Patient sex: F
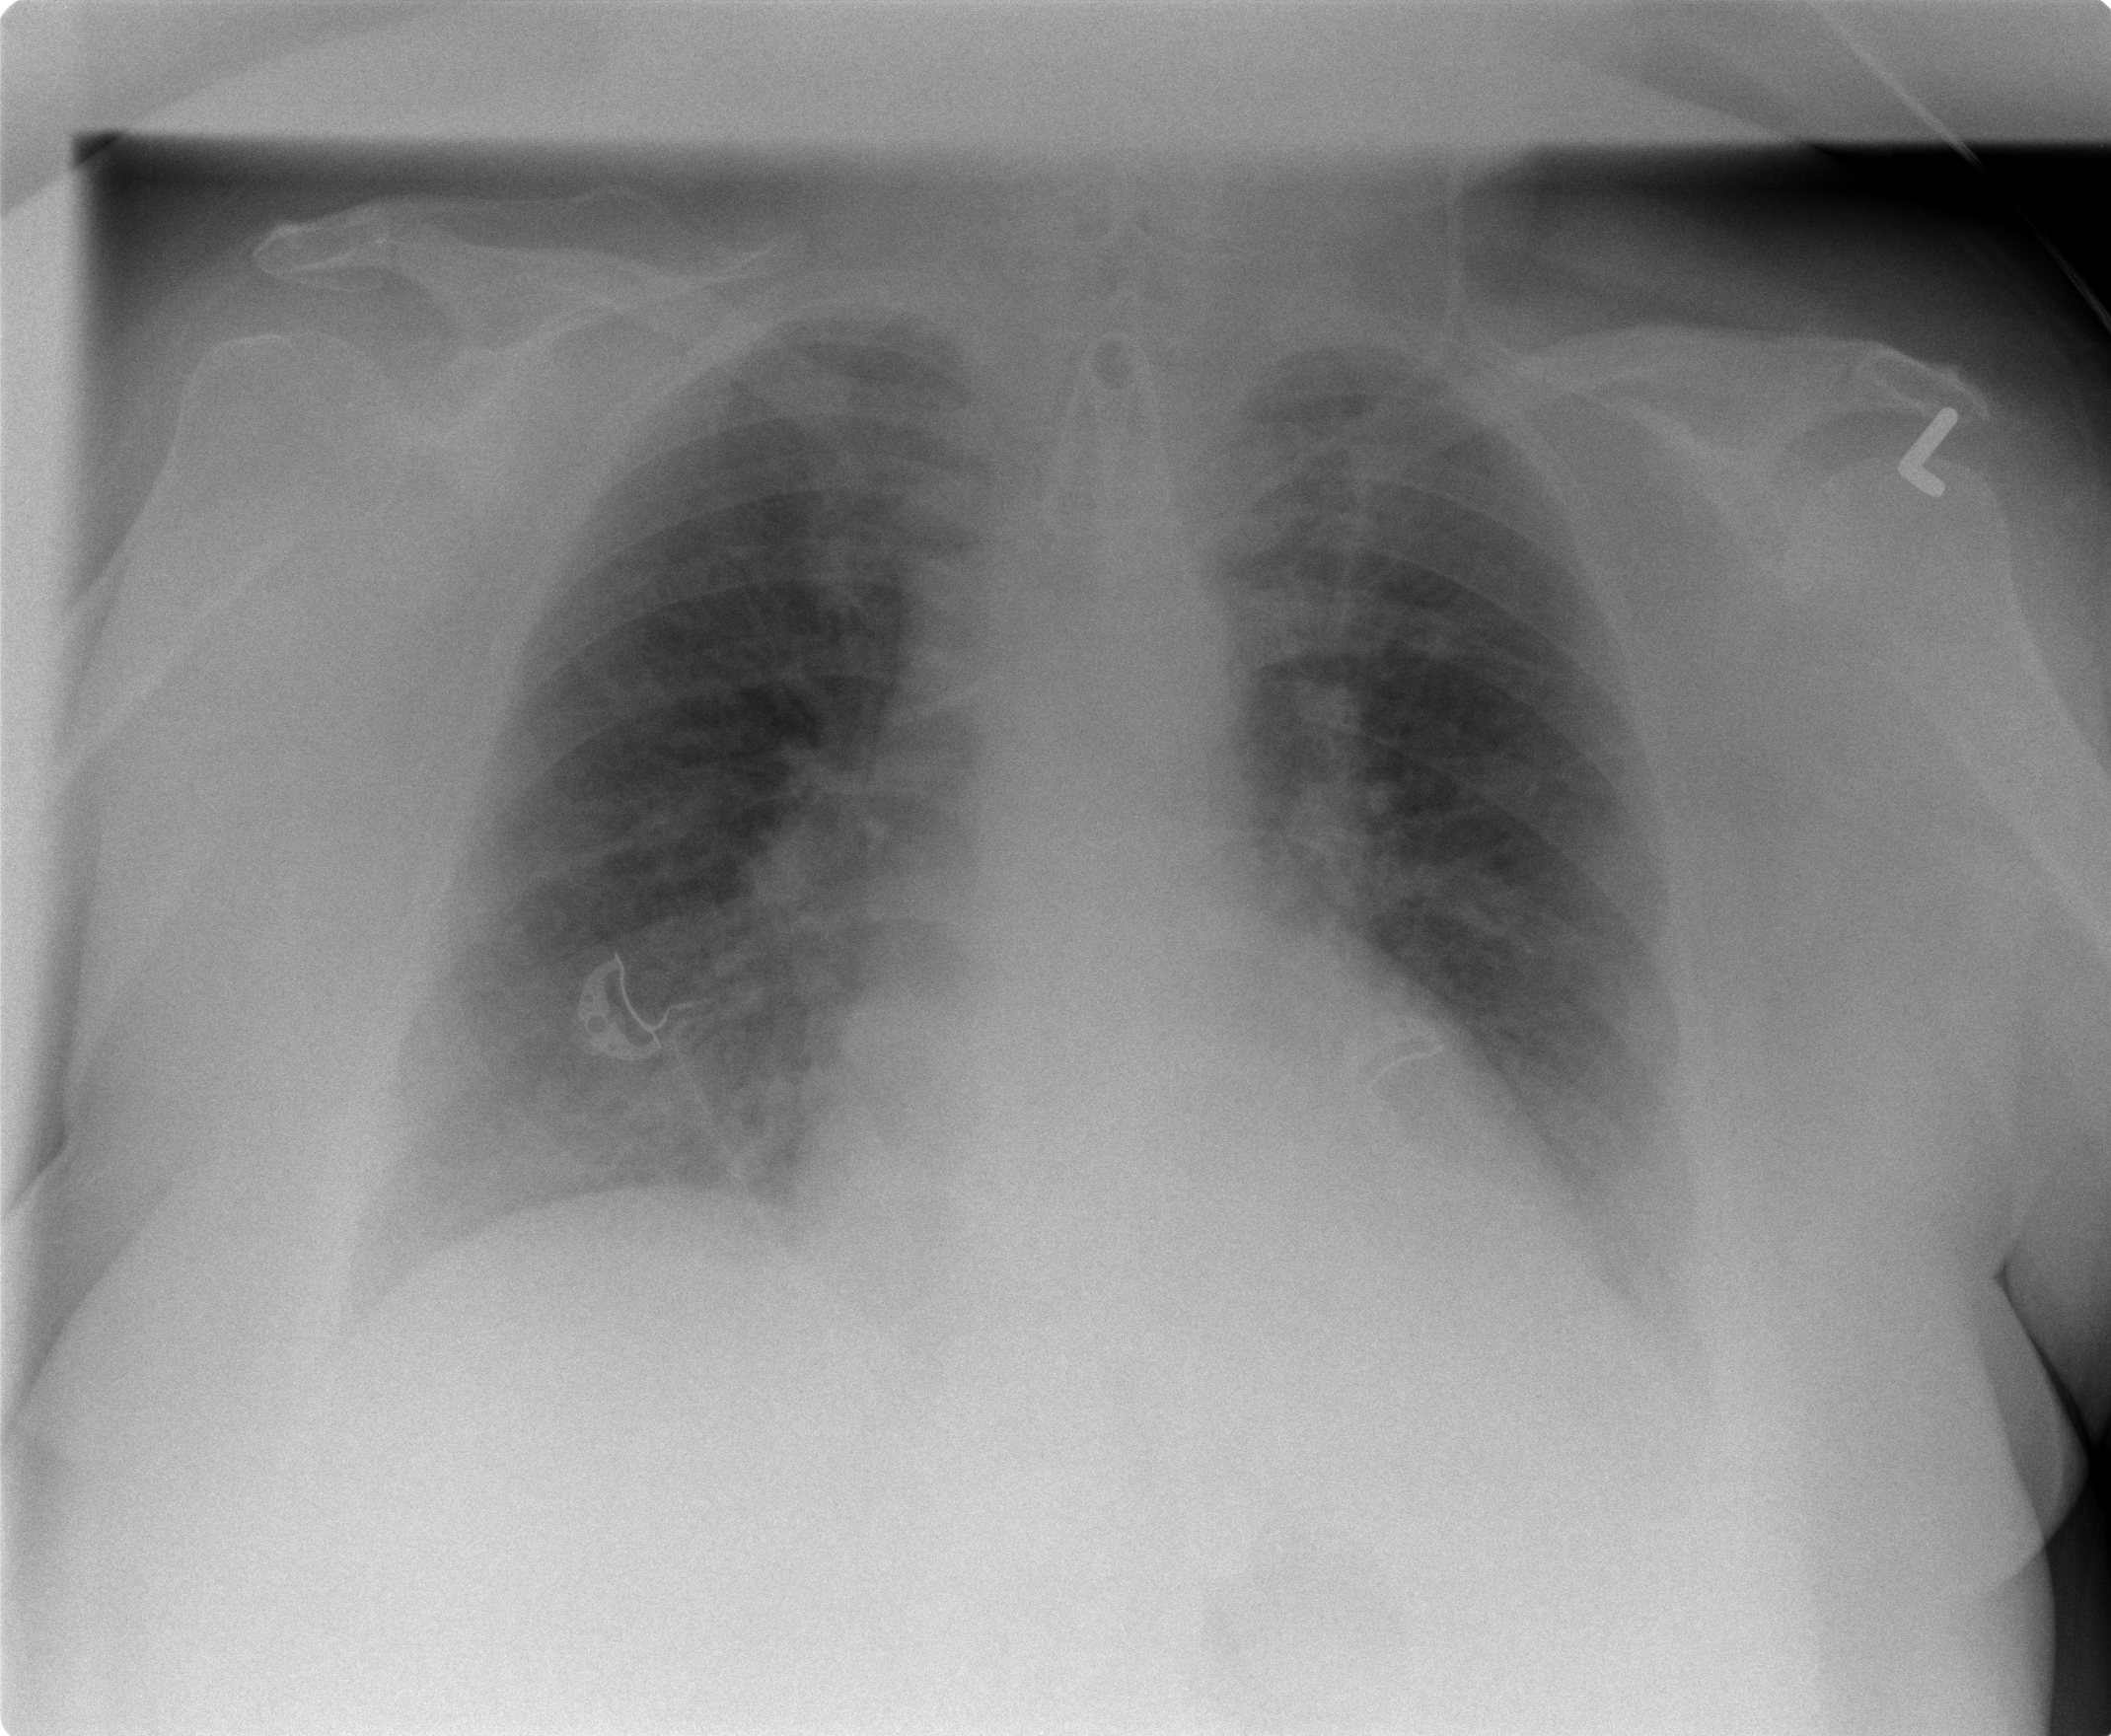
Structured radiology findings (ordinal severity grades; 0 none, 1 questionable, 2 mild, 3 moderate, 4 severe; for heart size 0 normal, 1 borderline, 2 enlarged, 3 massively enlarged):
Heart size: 0
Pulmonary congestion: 2
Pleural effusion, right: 0
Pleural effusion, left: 0
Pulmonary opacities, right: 2
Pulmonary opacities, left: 1
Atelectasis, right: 0
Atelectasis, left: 0